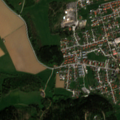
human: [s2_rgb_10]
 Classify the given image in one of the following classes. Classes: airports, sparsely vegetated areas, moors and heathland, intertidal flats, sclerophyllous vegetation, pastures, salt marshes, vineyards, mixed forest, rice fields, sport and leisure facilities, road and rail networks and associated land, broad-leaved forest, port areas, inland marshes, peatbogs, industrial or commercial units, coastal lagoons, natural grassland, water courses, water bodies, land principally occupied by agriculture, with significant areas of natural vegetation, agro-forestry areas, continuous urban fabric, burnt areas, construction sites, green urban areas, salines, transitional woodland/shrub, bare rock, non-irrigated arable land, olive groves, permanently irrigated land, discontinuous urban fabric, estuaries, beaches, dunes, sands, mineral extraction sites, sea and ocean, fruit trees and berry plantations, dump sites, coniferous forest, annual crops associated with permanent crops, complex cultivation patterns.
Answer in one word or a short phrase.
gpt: discontinuous urban fabric, pastures, complex cultivation patterns, land principally occupied by agriculture, with significant areas of natural vegetation, mixed forest